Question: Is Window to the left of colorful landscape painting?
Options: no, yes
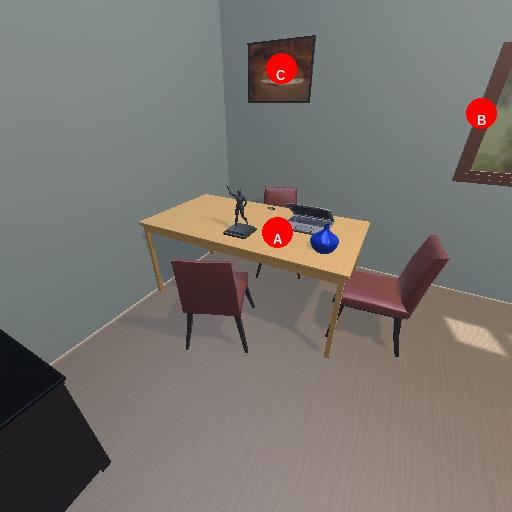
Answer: no